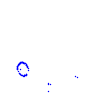
Particle: kaon